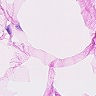
Metastatic tissue present: no